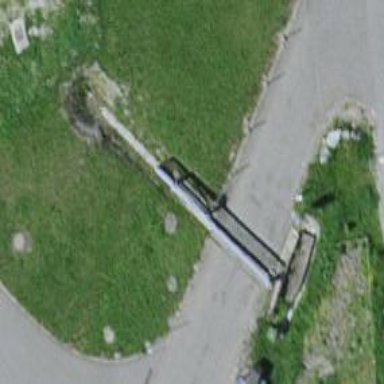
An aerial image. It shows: Gate.